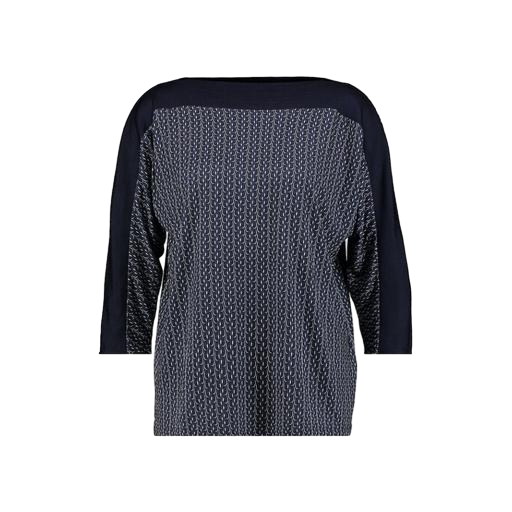
blue plus size printed t-shirt only macy, blue printed contrast t-shirt only macy, blue printed bonded tee, white background